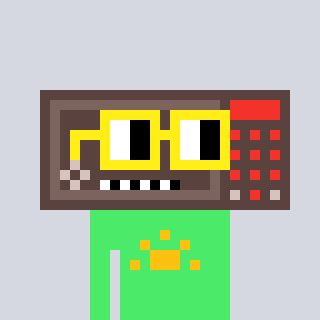
a pixel art character with square yellow glasses, a wallsafe-shaped head and a teal-colored body on a cool background